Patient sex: F
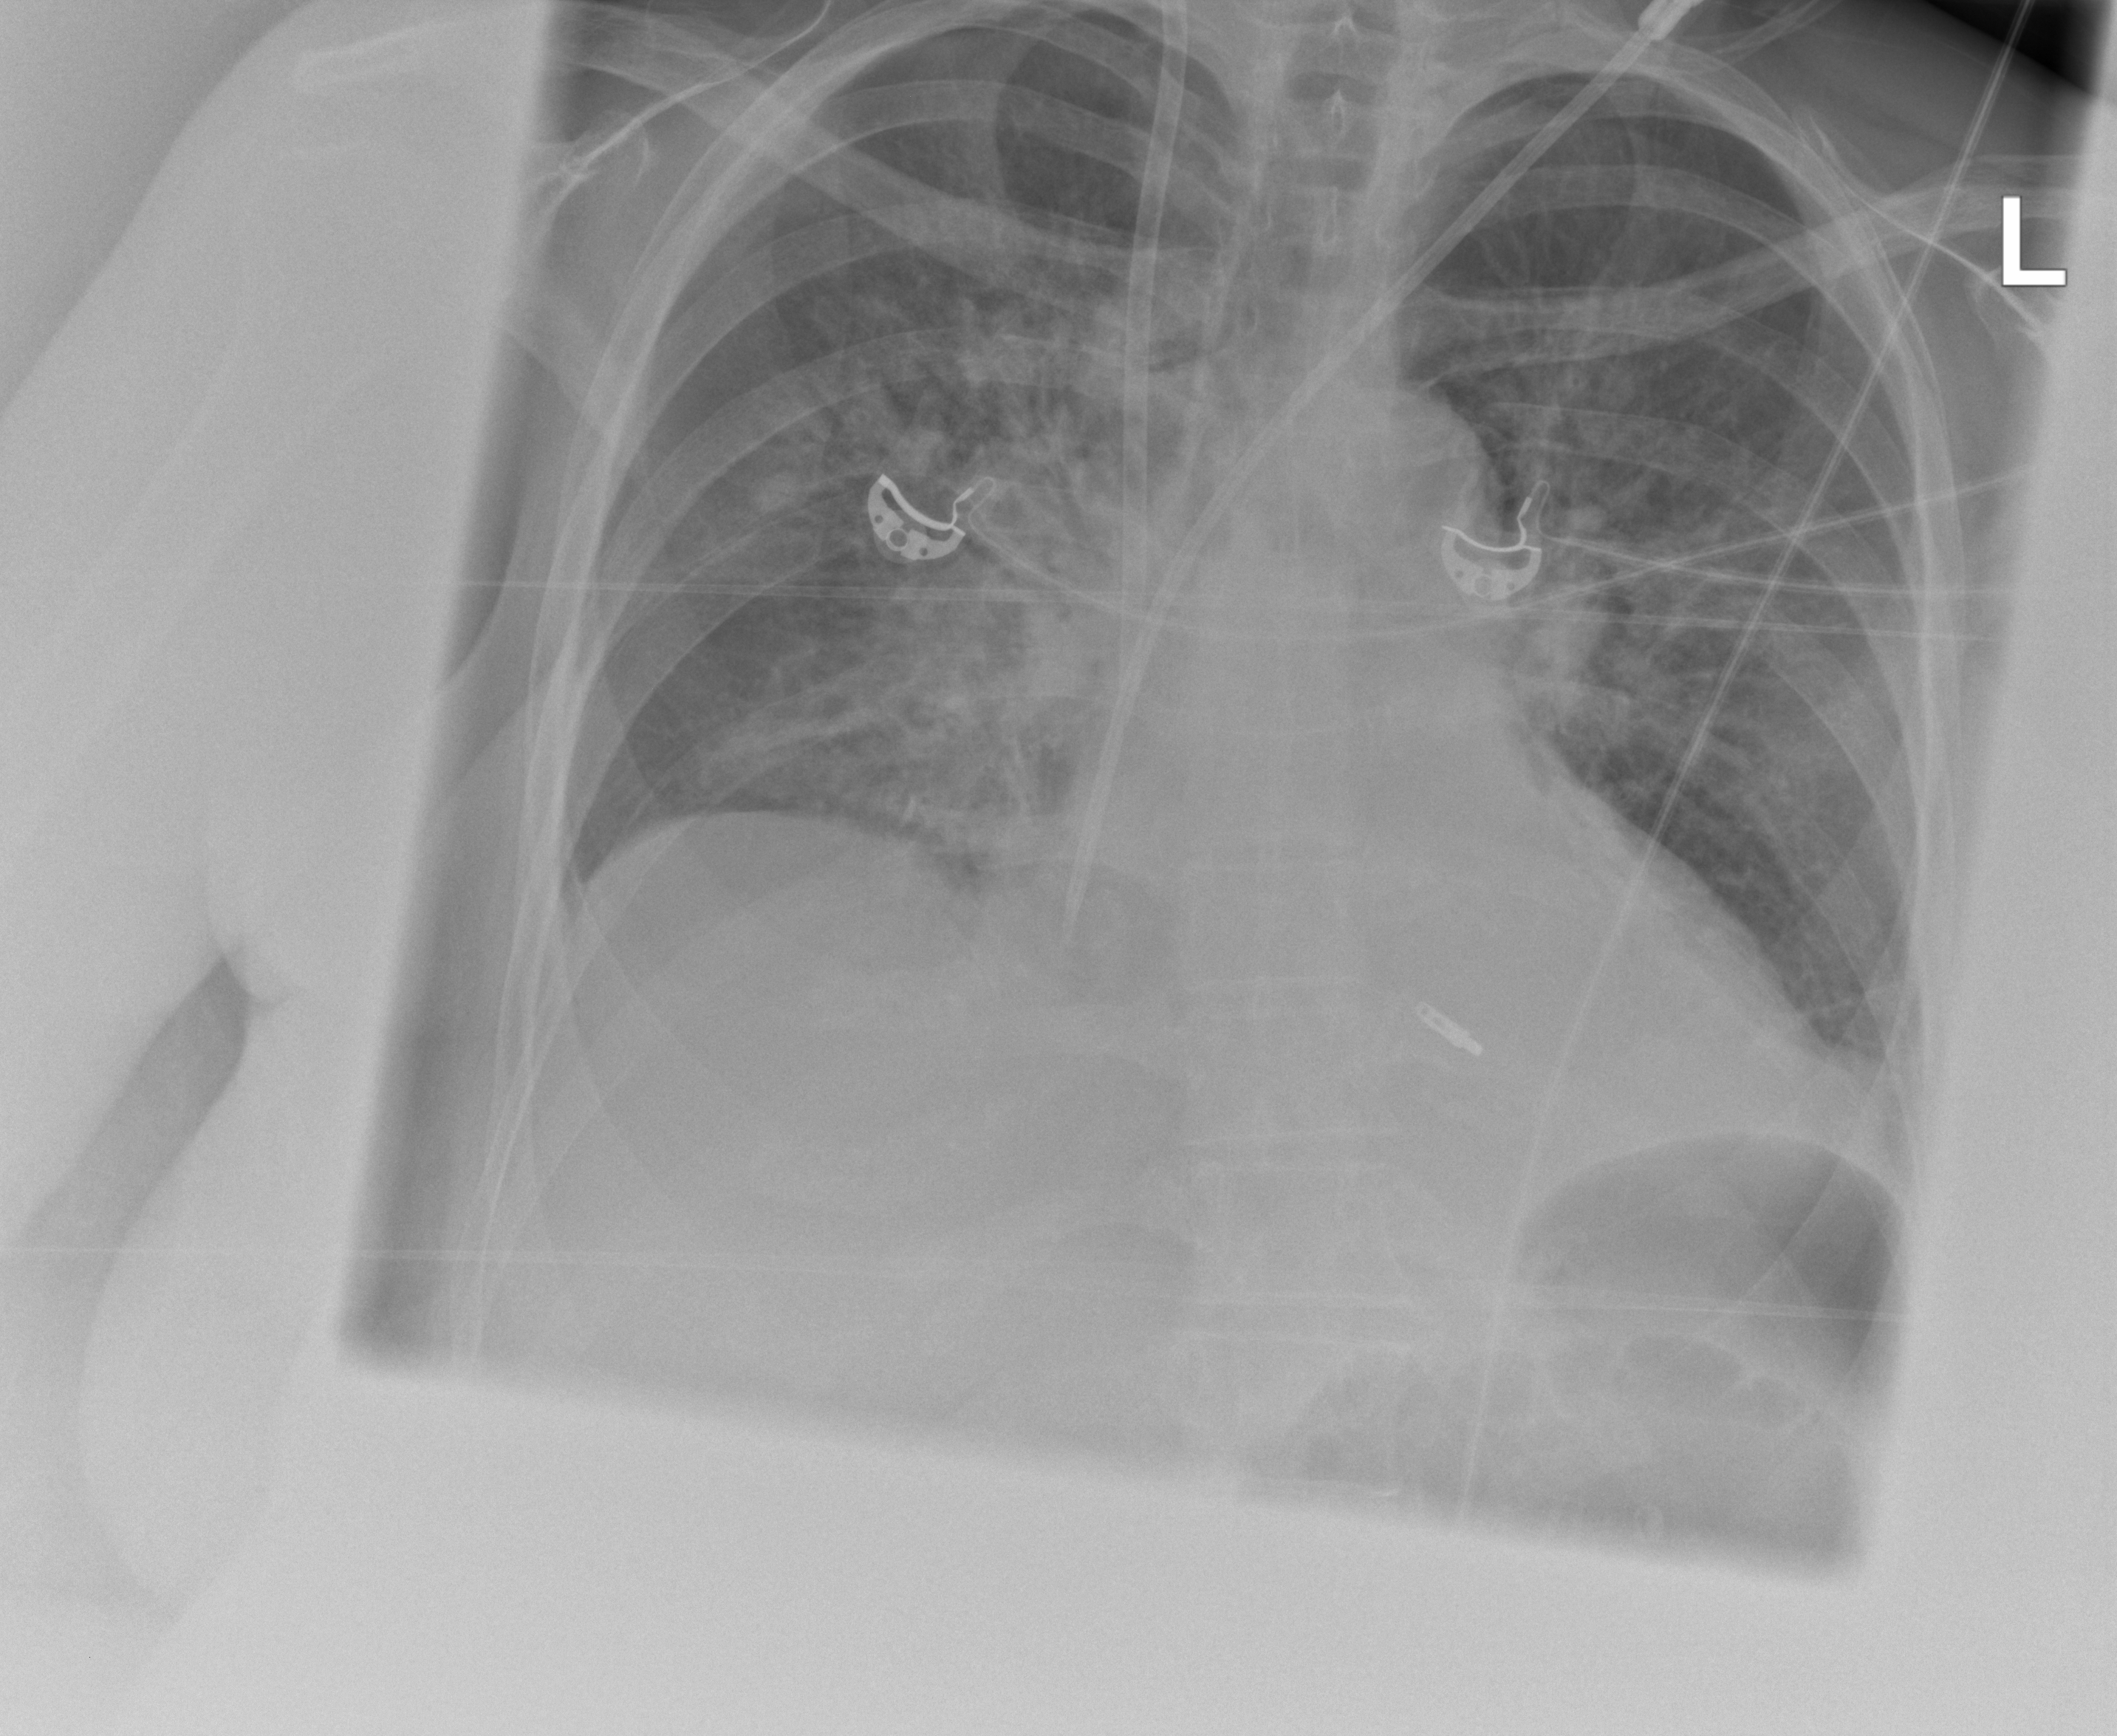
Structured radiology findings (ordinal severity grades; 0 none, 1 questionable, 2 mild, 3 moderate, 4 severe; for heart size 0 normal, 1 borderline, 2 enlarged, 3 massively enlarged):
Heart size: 0
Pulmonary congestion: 0
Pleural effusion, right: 0
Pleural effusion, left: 0
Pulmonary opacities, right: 3
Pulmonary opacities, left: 3
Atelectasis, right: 3
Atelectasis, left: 2